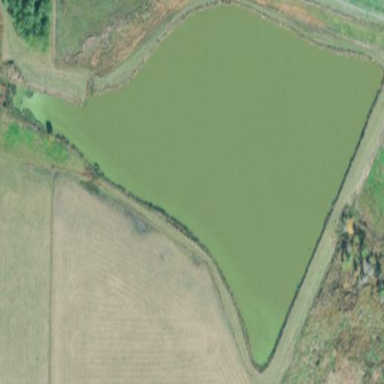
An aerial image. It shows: Serene pond surrounded by nature.